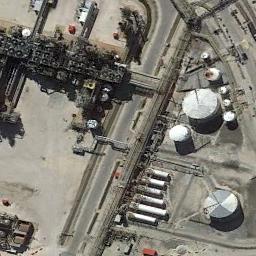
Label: storage_tank